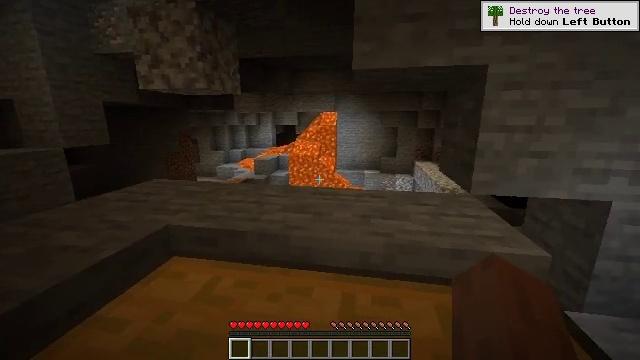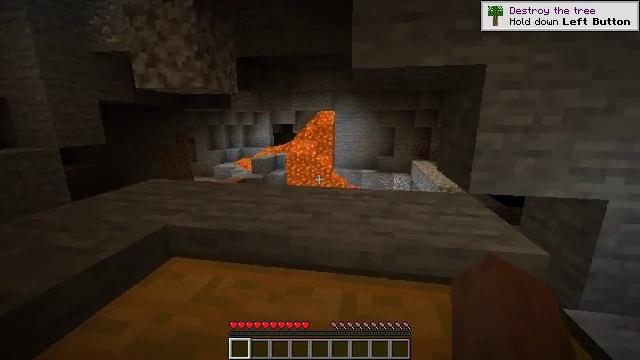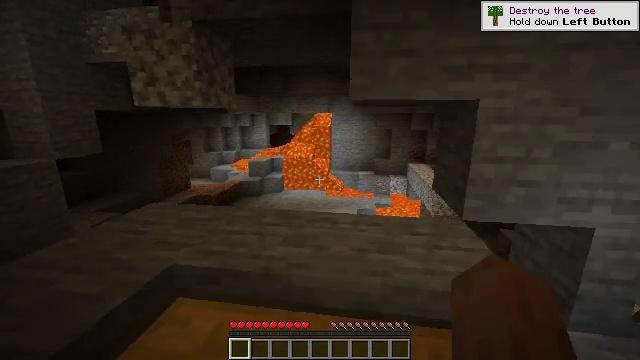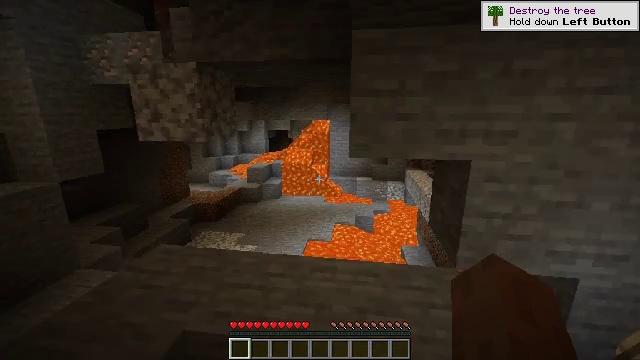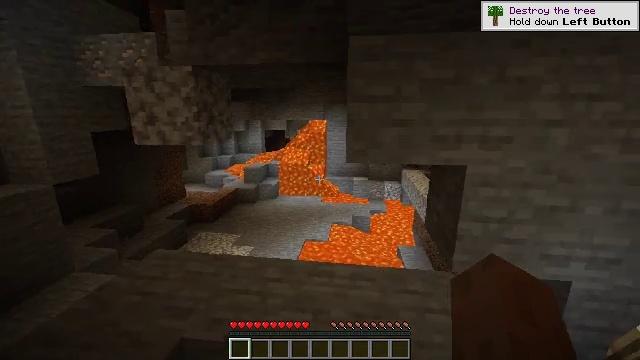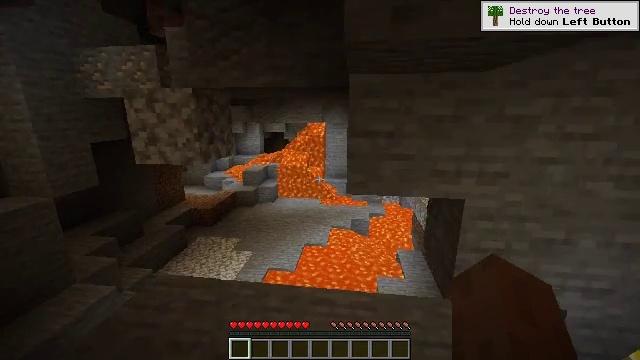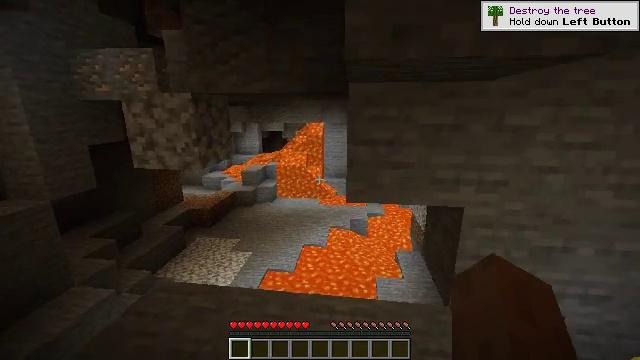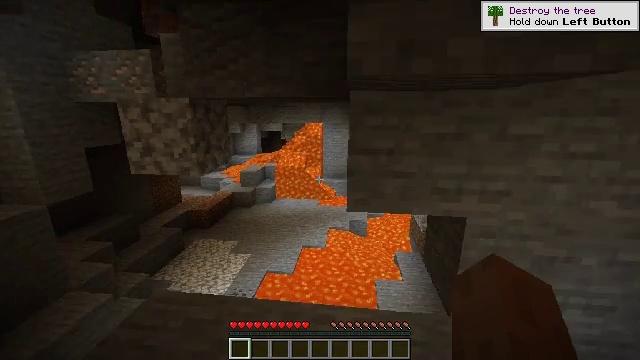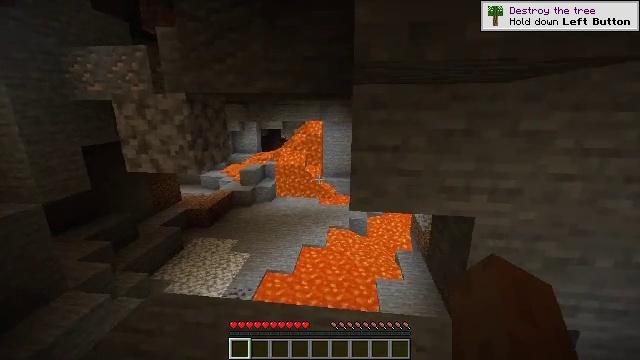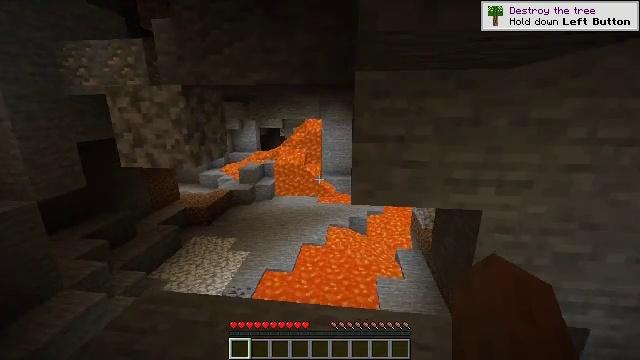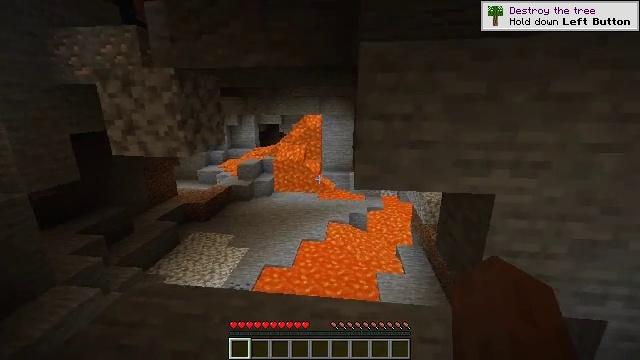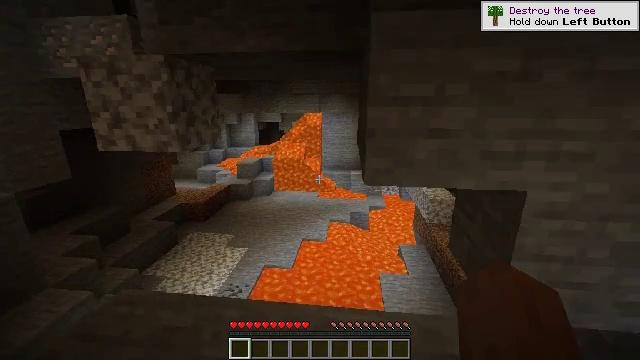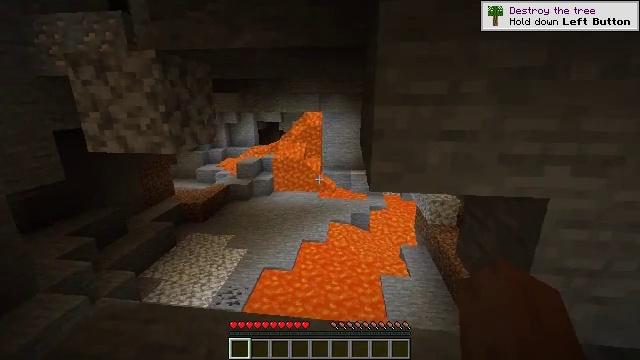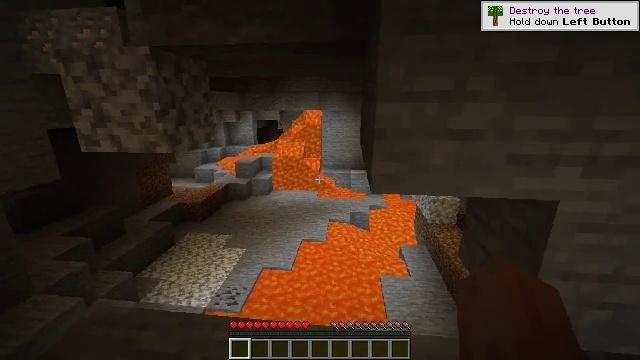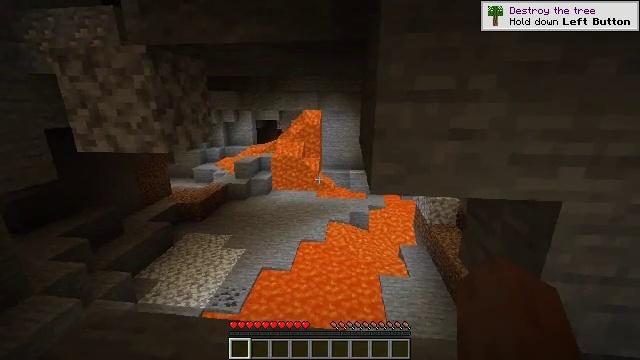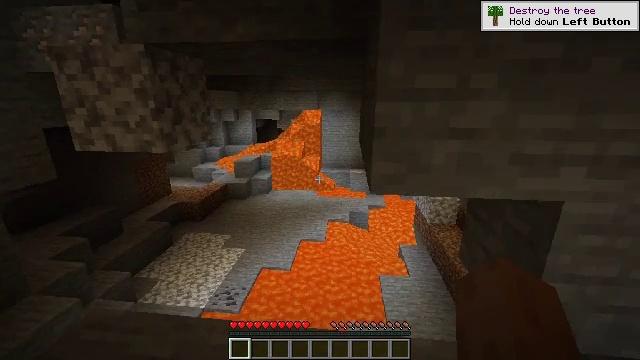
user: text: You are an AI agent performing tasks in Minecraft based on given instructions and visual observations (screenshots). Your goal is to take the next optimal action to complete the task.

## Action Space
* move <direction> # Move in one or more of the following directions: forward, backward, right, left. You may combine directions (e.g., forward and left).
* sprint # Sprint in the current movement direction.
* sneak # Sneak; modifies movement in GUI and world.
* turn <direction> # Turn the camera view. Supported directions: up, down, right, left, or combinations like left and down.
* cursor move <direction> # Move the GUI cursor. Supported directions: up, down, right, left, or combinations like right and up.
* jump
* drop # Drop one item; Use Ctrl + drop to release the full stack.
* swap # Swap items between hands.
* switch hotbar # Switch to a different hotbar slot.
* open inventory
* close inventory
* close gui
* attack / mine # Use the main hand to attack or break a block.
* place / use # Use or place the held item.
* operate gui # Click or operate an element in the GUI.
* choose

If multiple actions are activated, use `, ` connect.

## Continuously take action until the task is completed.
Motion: motion action
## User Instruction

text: Open the crafting grid to create iron leggings with iron ingots.
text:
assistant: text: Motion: move forward
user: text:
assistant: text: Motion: move forward, jump
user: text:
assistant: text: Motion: move forward, jump
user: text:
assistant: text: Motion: move forward, jump
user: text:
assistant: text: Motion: move forward, jump
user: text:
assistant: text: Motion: move forward, jump
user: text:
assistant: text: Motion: move forward, jump
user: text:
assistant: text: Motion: move forward
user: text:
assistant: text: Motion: move forward
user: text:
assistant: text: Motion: move forward
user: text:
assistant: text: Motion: move forward
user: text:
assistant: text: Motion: no_op
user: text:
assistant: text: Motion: no_op
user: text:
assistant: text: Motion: no_op
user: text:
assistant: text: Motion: no_op
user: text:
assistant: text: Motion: no_op
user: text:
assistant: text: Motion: no_op
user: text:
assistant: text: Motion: no_op
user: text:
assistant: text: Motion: no_op
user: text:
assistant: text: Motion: no_op
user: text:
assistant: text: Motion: no_op
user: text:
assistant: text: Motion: no_op
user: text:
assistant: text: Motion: move back
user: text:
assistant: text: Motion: move back
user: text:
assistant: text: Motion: move back
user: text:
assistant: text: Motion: move back and move right
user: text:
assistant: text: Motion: move back and move right
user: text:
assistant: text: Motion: move back and move right
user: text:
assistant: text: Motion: move back and move right
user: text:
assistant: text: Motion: move back and move right, turn left